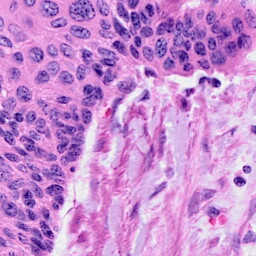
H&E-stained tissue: Cervix